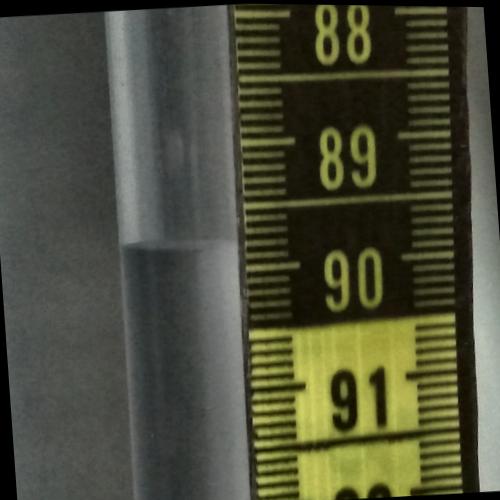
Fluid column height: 89.8 cm